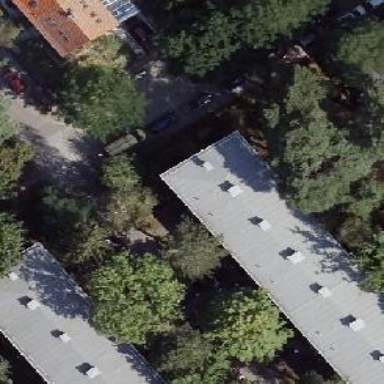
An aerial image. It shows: Apartment building with flat roof.